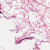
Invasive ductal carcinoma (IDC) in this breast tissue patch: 0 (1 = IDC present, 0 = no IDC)